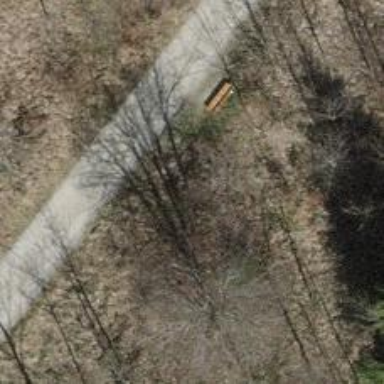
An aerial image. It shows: Bench.